Question: I have a map, for simplicity let's say it's just a single texture. On top of this map, I have a polygon which indicates the route that the user must follow.
What I want is to draw everything outside the polygon black. Or, of course to only draw things inside the polygon.
To explain it better I made a picture. The blue lines define the polygon, with each corner being a point in the polygon. The red with yellow lines is the part I want to black out of the picture, and only leave the red with the purple lines. The polygon starts from A and ends at B.

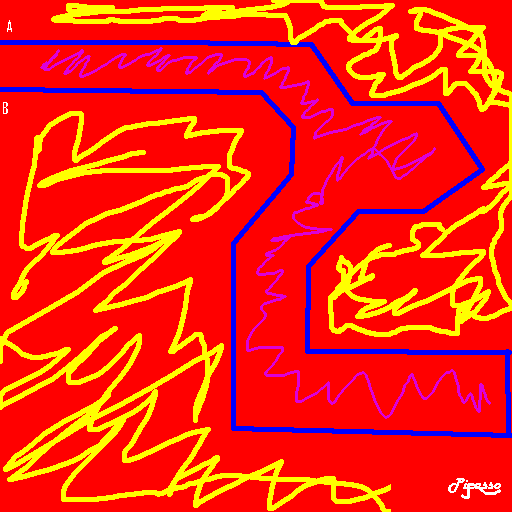
Answer: The main challenge here is that you need to draw a non-convex polygon, which is not directly supported by OpenGL. One approach for drawing it is to break it down into triangles. Depending on how much you know about the shape of the polygon, and how constraint it is, this might be fairly easy. For a general non-convex polygon, it's slightly painful. But there are algorithms you can find if you search for keywords like "polygon triangulation".
OpenGL has another mechanism that works great for these kinds of use cases: stencil buffers. You can find an explanation of this approach in the Red Book under <URL>. The main idea is that you can draw a triangle fan with an arbitrary origin and your polygon vertices. The pixels that are inside the polygon will then be drawn an odd number of times, while the pixels outside the polygons are drawn an even number of times. The stencil buffer is used to track the odd/even count of how many times each pixel is drawn.
To outline the main steps:
1. While setting up your context and drawing surface, make sure that you request a configuration with a stencil buffer.
2. During drawing, clear the stencil buffer along with the color buffer, and enable the stencil test. glClear(GL_COLOR_BUFFER_BIT | GL_STENCIL_BUFFER_BIT);
glEnable(GL_STENCIL_TEST);
3. Set up state for the render pass that counts if pixels are rendered an odd/even number of times. Note that this must only write to the stencil buffer, so color writes are disabled. The key part is the GL_INVERT for the stencil op, which flips the stencil value each time a pixel is rendered, giving us the odd/even count. glColorMask(GL_FALSE, GL_FALSE, GL_FALSE, GL_FALSE);
glStencilFunc(GL_ALWAYS, 0, 1);
glStencilOp(GL_KEEP, GL_KEEP, GL_INVERT);
glStencilMask(1);
4. Render a triangle fan with an arbitrary point, e.g. (0.0, 0.0), as the first vertex, and the polygon corners as the remaining vertices. The polygon must be closed, so the first and last polygon corner must be the same. If p1, p2, ... , pN are your polygon corners, the sequence of vertices for the GL_TRIANGLE_FAN draw call is: (0.0f, 0.0f), p1, p2, ... , pN, p1
You can use a trivial shader for this pass since the color value is not even written.
5. Enable color writes again, and set up the stencil test attributes to render only pixels that were rendered an odd number of times in the previous pass. glColorMask(GL_TRUE, GL_TRUE, GL_TRUE, GL_TRUE);
glStencilFunc(GL_EQUAL, 1, 1);
glStencilOp(GL_KEEP, GL_KEEP, GL_KEEP);
6. Draw your entire content. Only the part within the polygon outline will be rendered, the rest is eliminated by the stencil test.